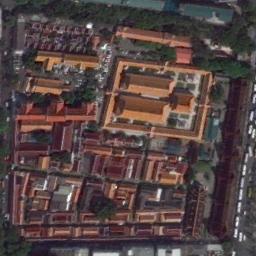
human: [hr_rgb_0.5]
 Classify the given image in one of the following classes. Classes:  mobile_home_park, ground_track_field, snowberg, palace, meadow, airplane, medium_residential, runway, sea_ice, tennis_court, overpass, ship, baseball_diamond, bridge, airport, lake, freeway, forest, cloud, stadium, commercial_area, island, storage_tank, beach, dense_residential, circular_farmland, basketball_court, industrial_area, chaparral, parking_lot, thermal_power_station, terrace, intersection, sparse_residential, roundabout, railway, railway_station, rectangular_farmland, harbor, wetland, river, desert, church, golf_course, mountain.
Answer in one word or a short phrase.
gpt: palace